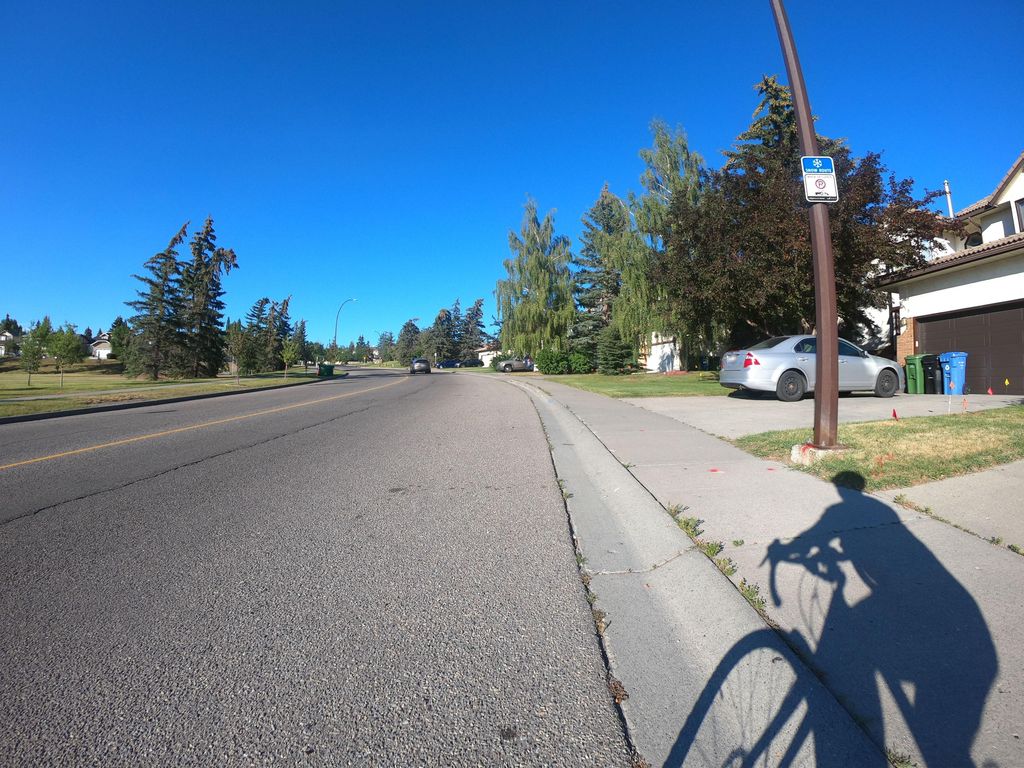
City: calgary